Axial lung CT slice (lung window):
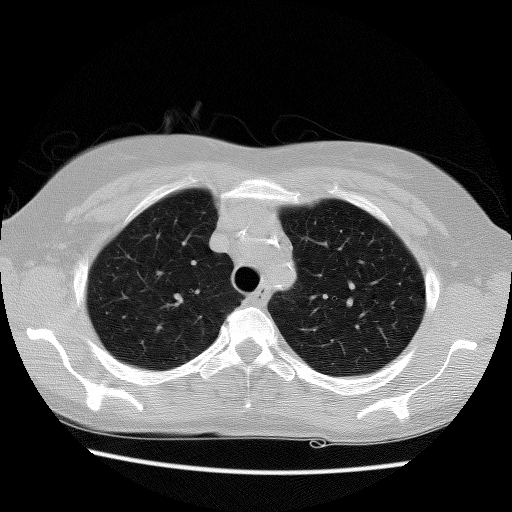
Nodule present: no